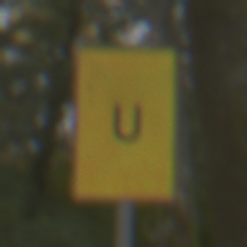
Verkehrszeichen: AnkuendigungOderFortsetzungUmleitungOhnePfeilsymbol
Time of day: Midday
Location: Outdoor (Nature)
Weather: Overcast
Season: Autumn
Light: Natural